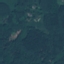
Label: Forest